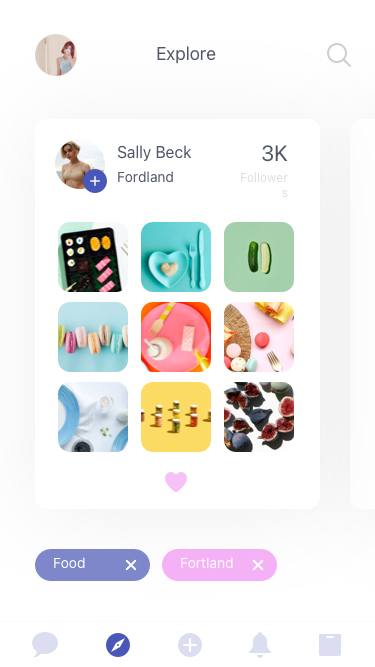
Text in this UI design:
Sally Beck
Fordland
Followers
3K
Food
Fortland
Explore